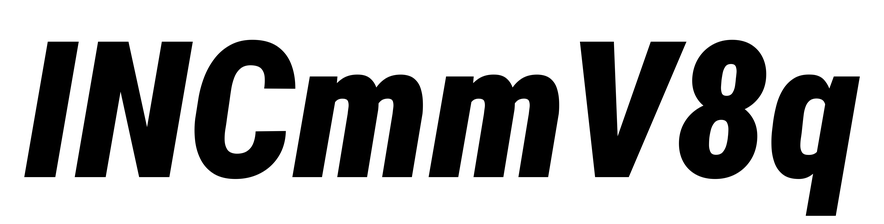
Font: Roboto-Italic_Condensed_Black_Italic